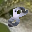
Label: 8